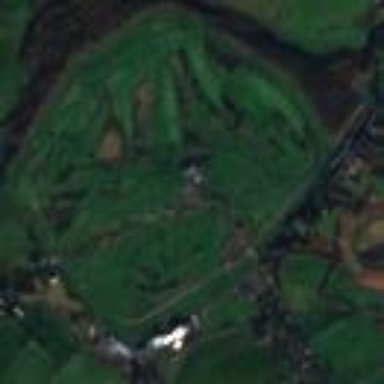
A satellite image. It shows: Grassy land designated for horse racing.